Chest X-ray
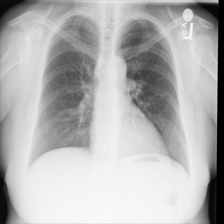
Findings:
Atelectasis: negative
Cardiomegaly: negative
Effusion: negative
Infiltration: negative
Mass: negative
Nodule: negative
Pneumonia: negative
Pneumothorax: negative
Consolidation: negative
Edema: negative
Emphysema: negative
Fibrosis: negative
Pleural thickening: negative
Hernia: negative